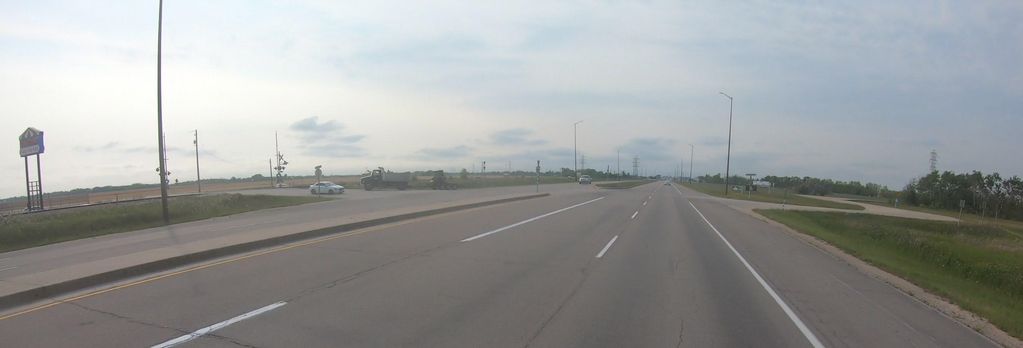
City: winnipeg